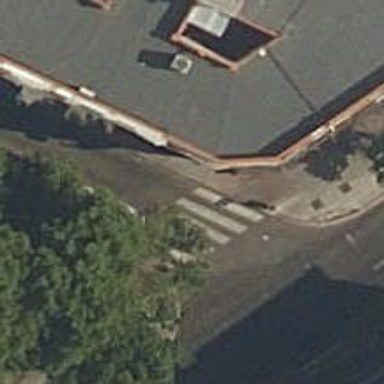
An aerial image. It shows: Marked crossing on the road.